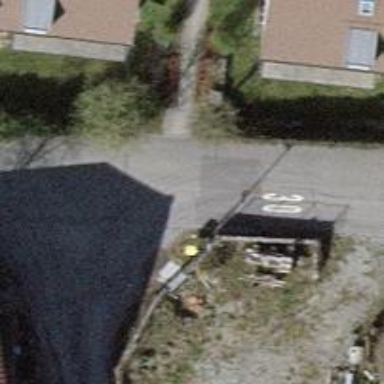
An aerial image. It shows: Post box.